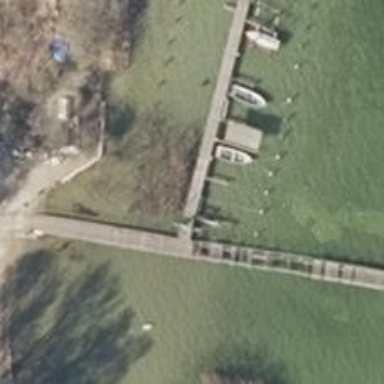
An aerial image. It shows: Man-made pier.